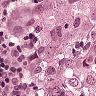
Metastatic tissue present: yes